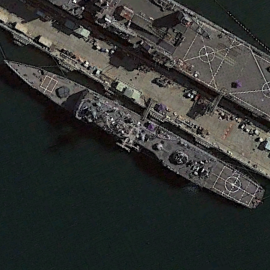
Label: cruiser